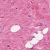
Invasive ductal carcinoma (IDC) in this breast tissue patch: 0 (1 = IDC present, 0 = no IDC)